Question: This is my first attempt at writing jQuery myself. I'm trying to make it so when I hover on an instance of a name, the background changes to white as well as all the other instances of that name. Every name has a unique data-id that is common to all it's instances.
I think my jQuery goes in err at 'person = this.data("id");' I'm trying to assign the data attribute of the element hovered over and then change the background of all elements with that data attribute. Not sure if I'm even close.
Errors are as follows:
'''
Uncaught TypeError: Object #<HTMLDivElement> has no method 'data' localhost:60
(anonymous function) localhost:60
jQuery.event.special.(anonymous function).handle jquery.js:3353
jQuery.event.dispatch jquery.js:3062
elemData.handle.eventHandle
'''

'''
<div id="center">
<% @instances.each do |instance| %>
<div class="instance" data-id="<%= instance.person.id %>" style="top:<%=top_helper(instance)%>px; left:<%= left_helper(instance) %>px; width:<%= width_helper(instance) %>px;">
<span><%= instance.person.first_name %>, <%= instance.rank %></span>
</div>
<% end %>
</div>
<script>
$("div#center").ready(function(){
var person
$("div.instance").hover(function(){
person = this.data("id");
$data(person).css("background-color","white");
});
});
</script>
'''
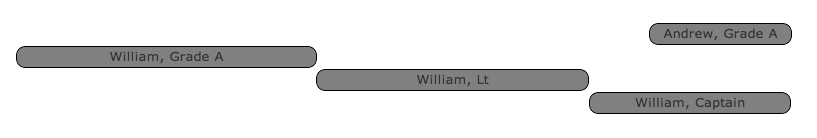
Answer: You're very close!
'''
$("div.instance").hover(function(){
person = $(this).data("id");
$('div[data-id="' + person + '"]').css("background-color","white");
});
'''
'hover' takes two functions as arguments, so your mouseout just does the opposite right after:
'''
$("div.instance").hover(function(){
person = $(this).data("id");
$('div[data-id="' + person + '"]').css("background-color","white");
},
function(){
person = $(this).data("id");
$('div[data-id="' + person + '"]').css("background-color","gray");
});
'''